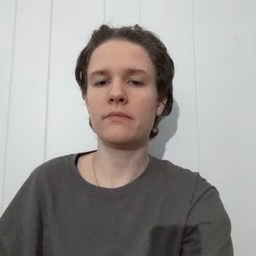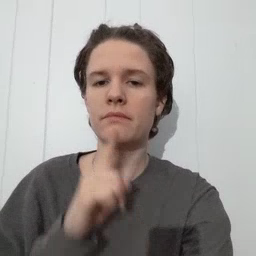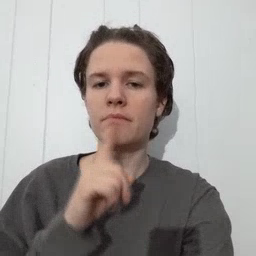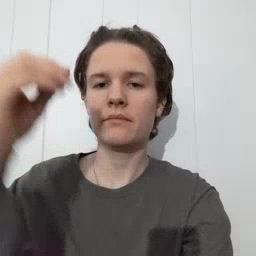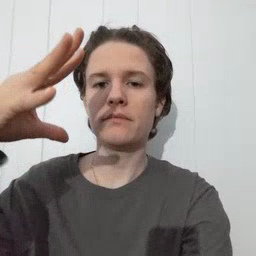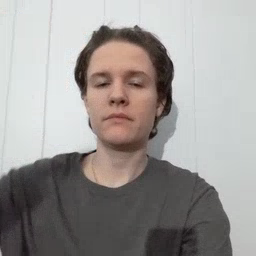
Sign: lamp